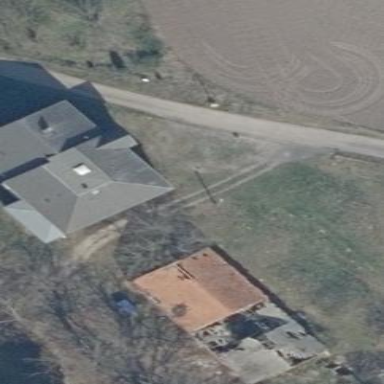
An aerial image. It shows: Gabled roof house.